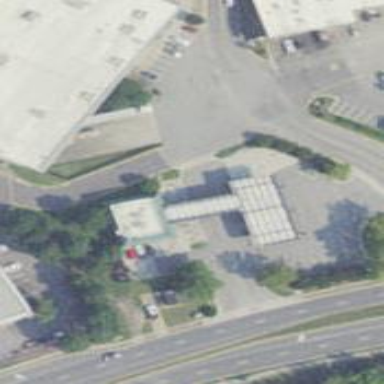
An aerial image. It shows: Convenience shop.